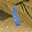
Label: 1